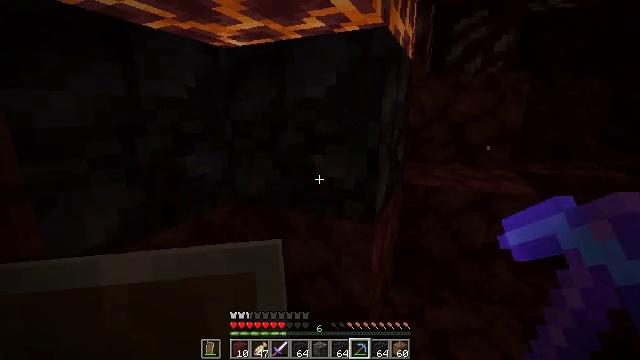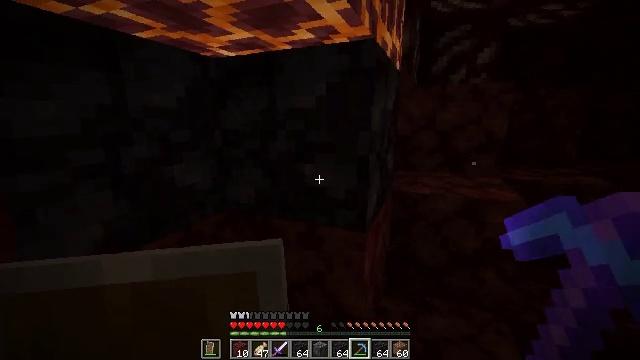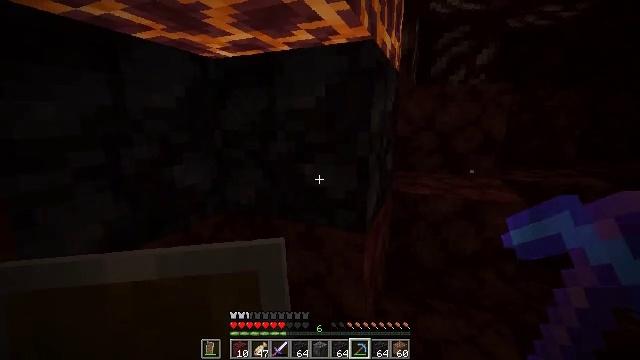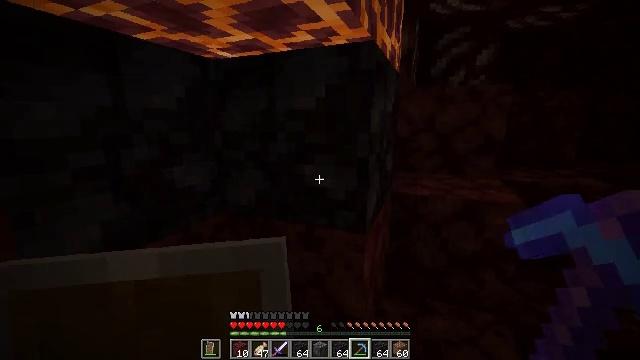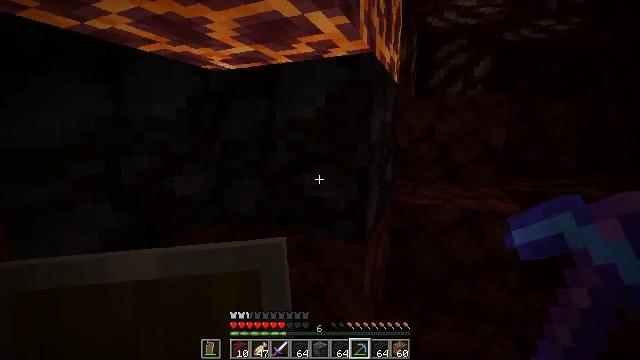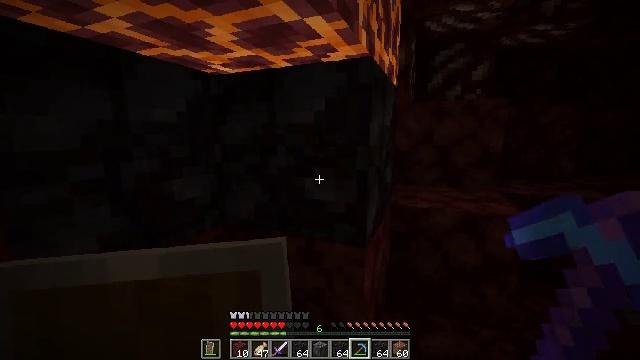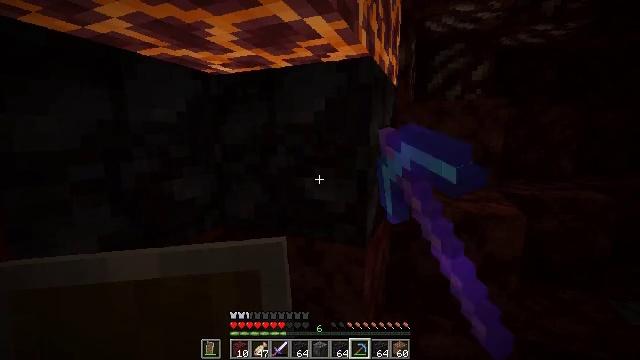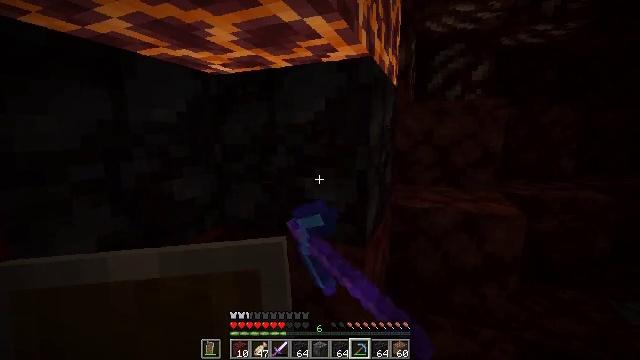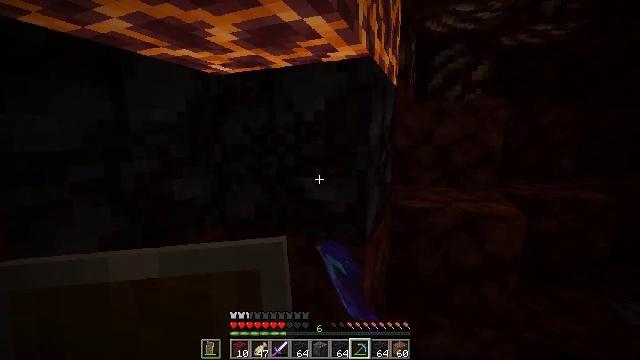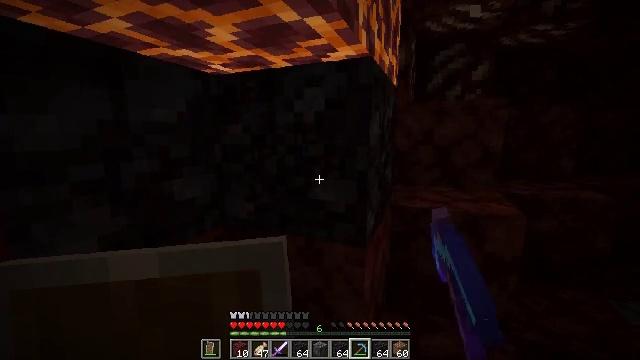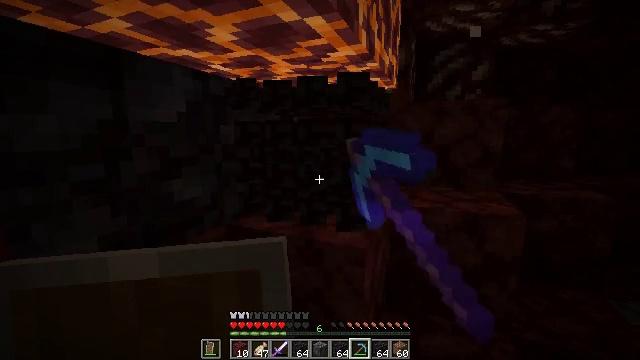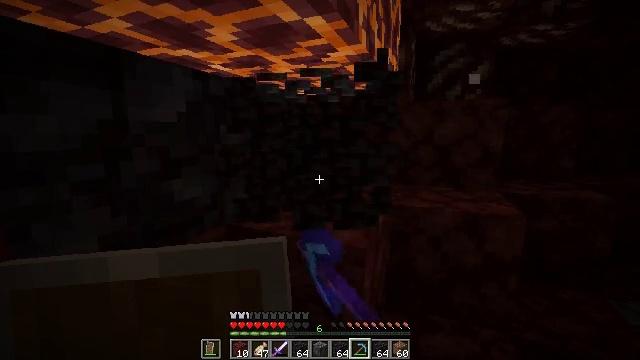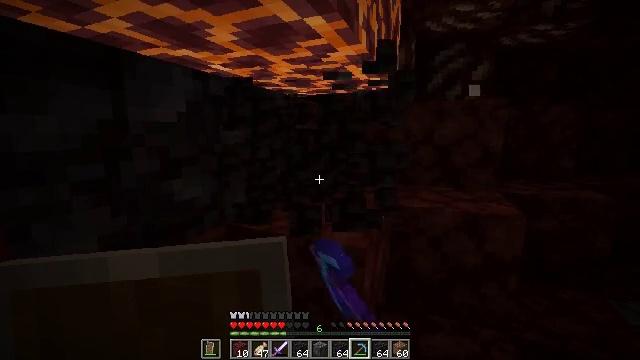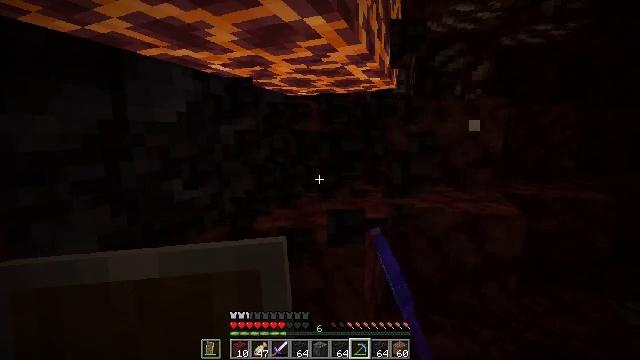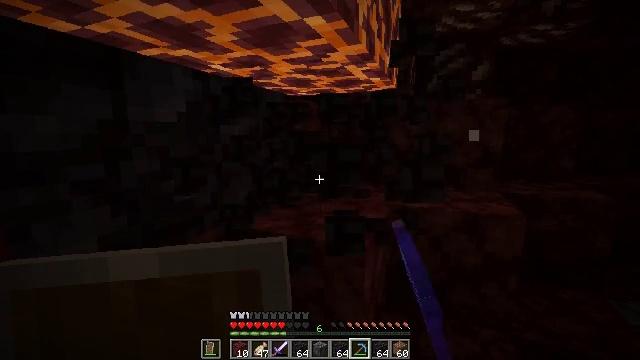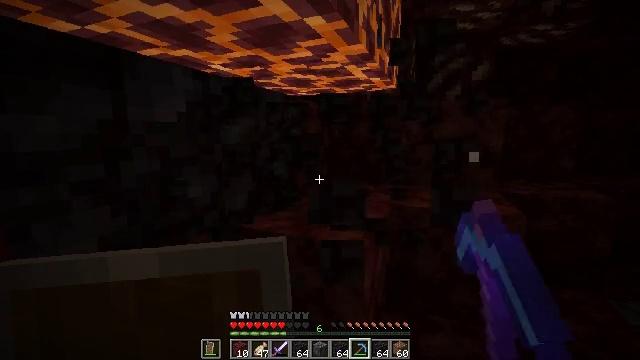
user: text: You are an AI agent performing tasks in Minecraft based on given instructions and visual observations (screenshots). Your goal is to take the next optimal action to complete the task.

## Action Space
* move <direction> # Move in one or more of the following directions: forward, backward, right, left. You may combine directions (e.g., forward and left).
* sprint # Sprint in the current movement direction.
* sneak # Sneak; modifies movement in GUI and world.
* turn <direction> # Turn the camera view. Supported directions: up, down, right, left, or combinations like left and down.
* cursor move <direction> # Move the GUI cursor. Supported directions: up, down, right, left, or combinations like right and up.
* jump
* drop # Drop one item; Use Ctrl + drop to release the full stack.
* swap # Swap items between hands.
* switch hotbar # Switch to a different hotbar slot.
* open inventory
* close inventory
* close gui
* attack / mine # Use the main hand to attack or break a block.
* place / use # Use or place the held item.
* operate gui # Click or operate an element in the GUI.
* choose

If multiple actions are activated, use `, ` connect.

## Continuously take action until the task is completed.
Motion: motion action
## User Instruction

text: Dig up blackstone from the depths.
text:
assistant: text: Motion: turn right and up
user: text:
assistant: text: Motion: no_op
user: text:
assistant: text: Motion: no_op
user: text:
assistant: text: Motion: turn up
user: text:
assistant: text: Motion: attack / mine
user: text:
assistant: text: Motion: attack / mine
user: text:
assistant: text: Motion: attack / mine
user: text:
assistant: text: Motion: attack / mine
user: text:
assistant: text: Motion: attack / mine
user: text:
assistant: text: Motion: attack / mine
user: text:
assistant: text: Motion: attack / mine
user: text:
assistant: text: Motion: attack / mine
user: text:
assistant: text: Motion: no_op
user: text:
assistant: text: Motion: no_op
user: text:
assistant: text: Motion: no_op
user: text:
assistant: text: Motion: no_op
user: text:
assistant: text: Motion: no_op
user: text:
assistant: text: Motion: no_op
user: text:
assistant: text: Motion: no_op
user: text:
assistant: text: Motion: move forward
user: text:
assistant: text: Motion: move forward, turn left and down
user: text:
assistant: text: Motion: move forward, turn left and down
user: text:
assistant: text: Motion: move forward, turn left and down
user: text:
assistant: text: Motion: move forward, turn left and down
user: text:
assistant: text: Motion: move forward, turn left and down
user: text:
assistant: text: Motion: turn left
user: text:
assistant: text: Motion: no_op
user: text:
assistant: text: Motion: no_op
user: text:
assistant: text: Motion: no_op
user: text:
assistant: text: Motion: no_op